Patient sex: M
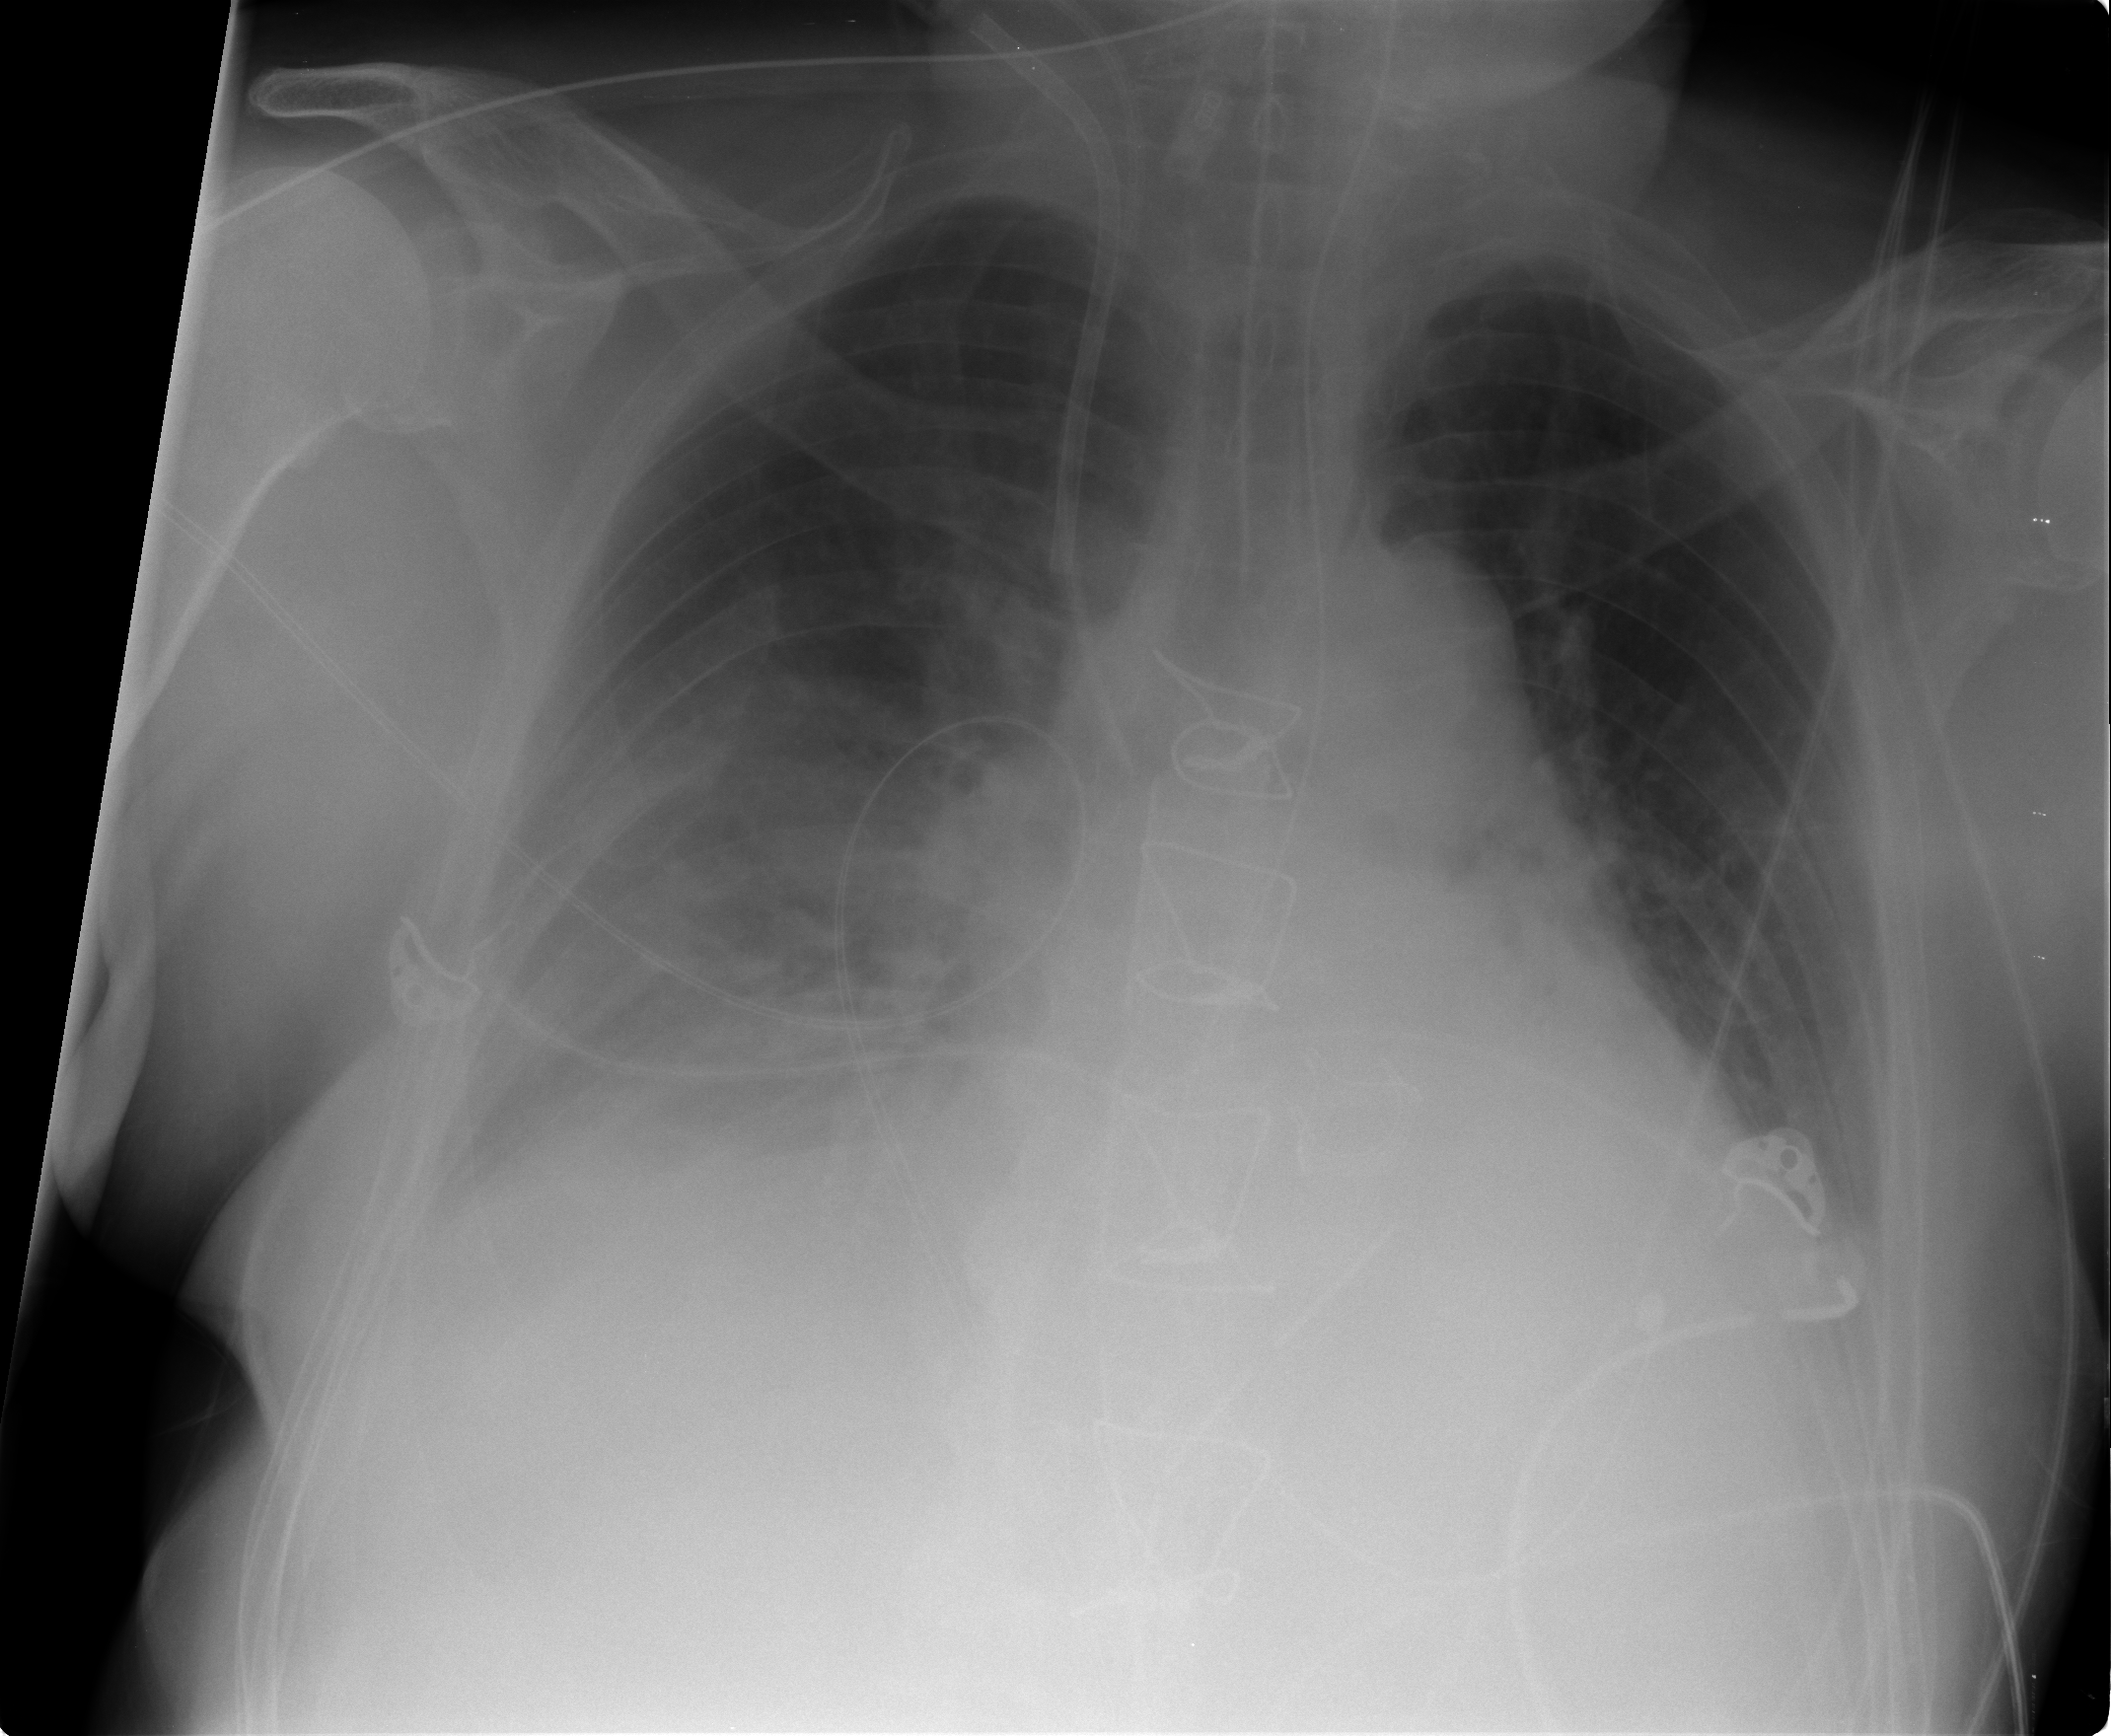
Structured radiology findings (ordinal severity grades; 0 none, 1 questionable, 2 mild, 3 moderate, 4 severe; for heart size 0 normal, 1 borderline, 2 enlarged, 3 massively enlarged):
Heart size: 2
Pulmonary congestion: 1
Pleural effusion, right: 3
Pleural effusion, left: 2
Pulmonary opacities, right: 2
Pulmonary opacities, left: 0
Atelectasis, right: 2
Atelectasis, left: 2